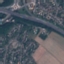
Land use / land cover class: Highway